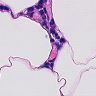
Metastatic tissue present: no